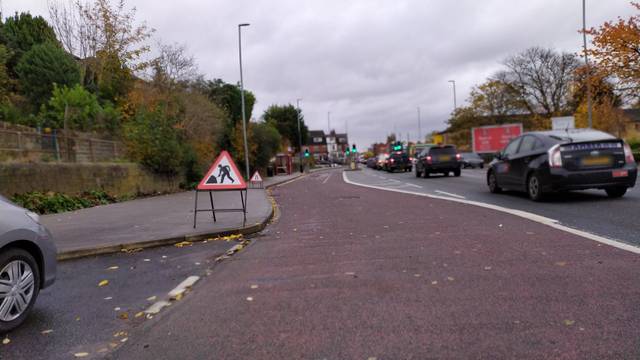
Region: United Kingdom
Coordinates: 53.809, -1.591